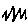
Label: zigzag